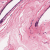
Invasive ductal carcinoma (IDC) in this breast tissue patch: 0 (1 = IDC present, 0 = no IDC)